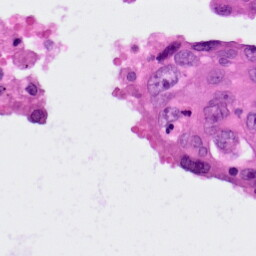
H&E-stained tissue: Lung